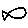
Label: fish